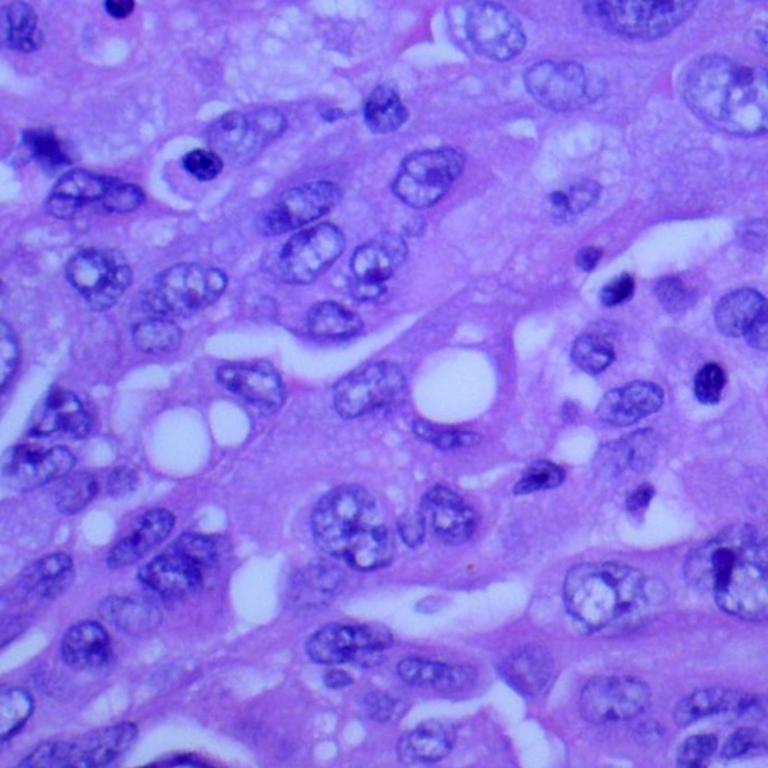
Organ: lung
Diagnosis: adenocarcinomas